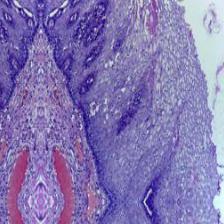
Diagnosis: Normal